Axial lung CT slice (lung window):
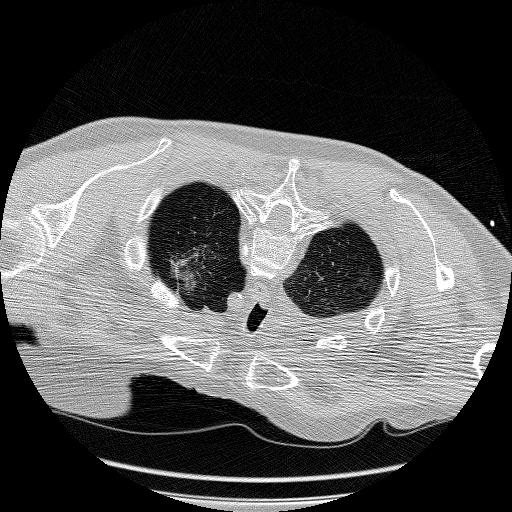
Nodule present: no